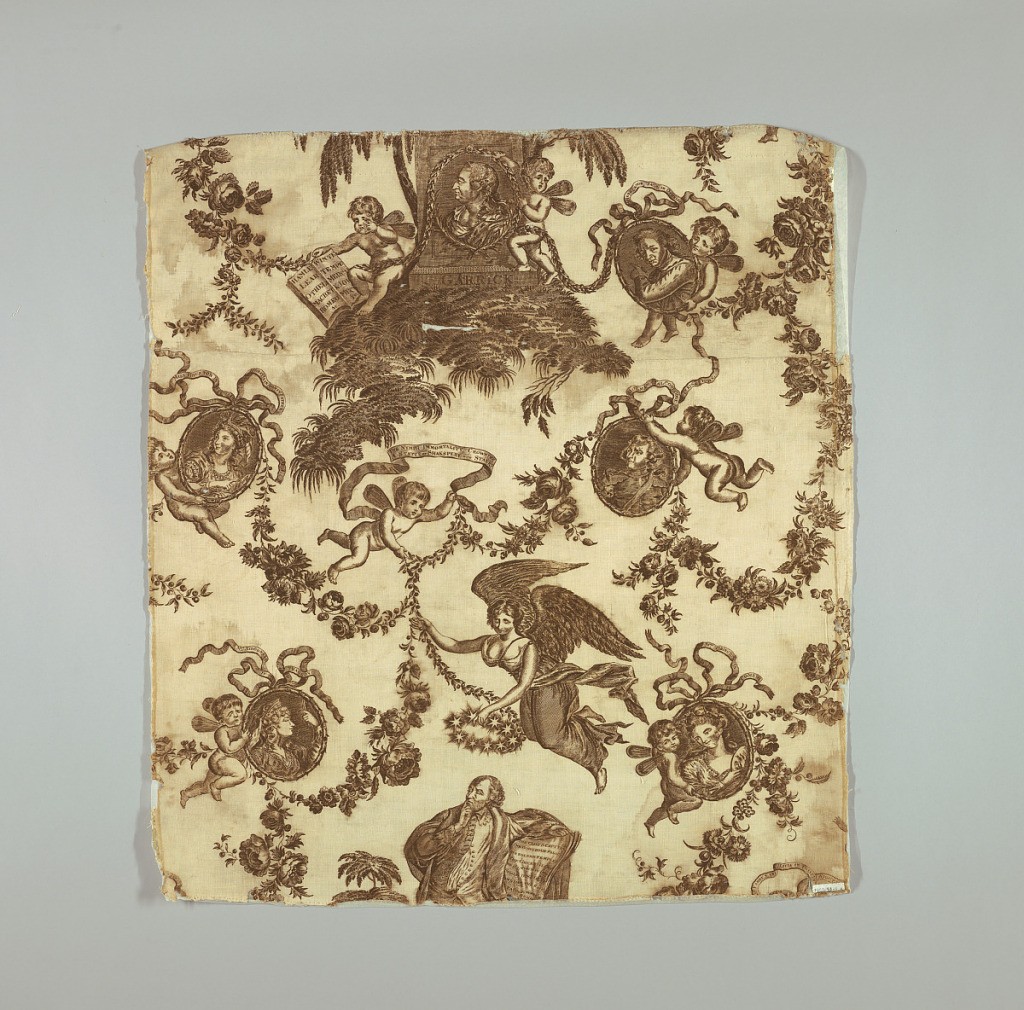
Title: Textile
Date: ca. 1785
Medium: cotton Technique: copperplate printed
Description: Copperplate print in brown on white. Statue of Shakespeare, on base of which is a medallion of Garrick (1717-1779). A flying muse places crown of stars on Shakespeare's head. Putti carry medallion portraits of Mrs. Siddons and other actors. Weeping putto at base of status holds books inscribed with names of Shakespeare's tragedies. Another putto holds a floral garland in one hand while waving a ribbon inscribed: "The Nymph Immortality Crowning a Statue of Shakespeare with Stars." All elements connected by meandering garlands.